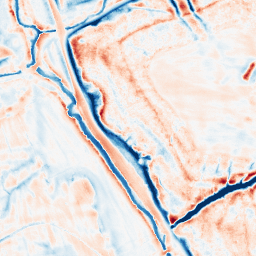
Category: edge_preserving
Decomposition family: bilateral
Decomposition parameters: d: 21
sigma_color: 75
sigma_space: 100
Upsampling method: cubic_catmull_rom
Upsampling parameters: scale: 8
Upsampling scale: 8